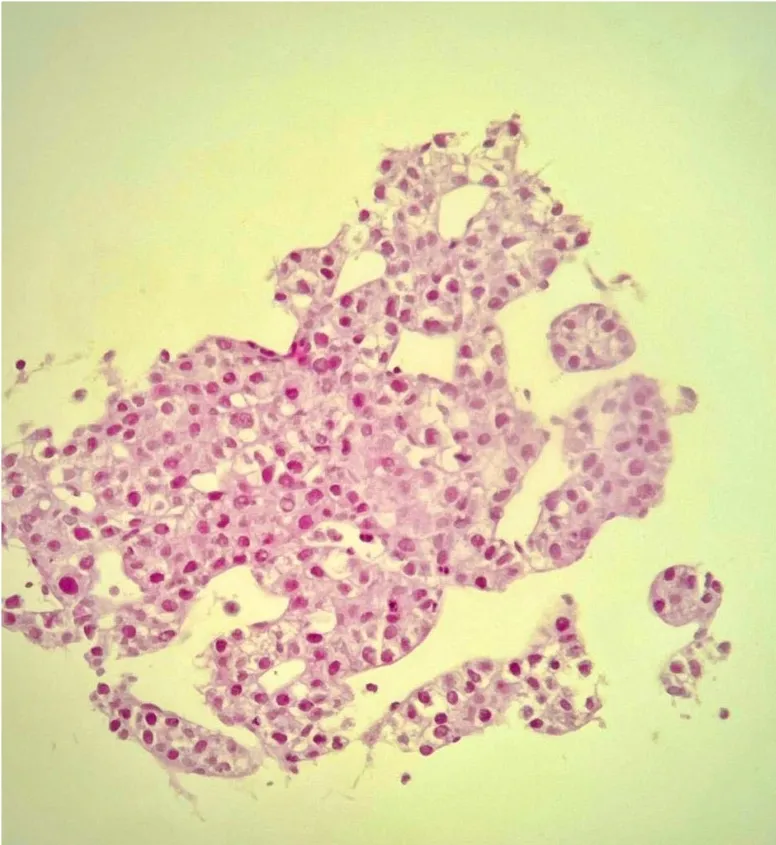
Core biopsy of the hepatic mass. H&E (x10): well-differentiated hepatocellular carcinoma.
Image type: pathology (h&e)